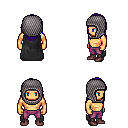
a pixel art fantasy rpg character, male body template, human, tanned skin, black cape, magenta pants, blue long hairstyle, chain hood, maroon shoes, four views (front, back, left, right), 2x2 character sprite sheet, small pixel art, hard edges, no anti-aliasing